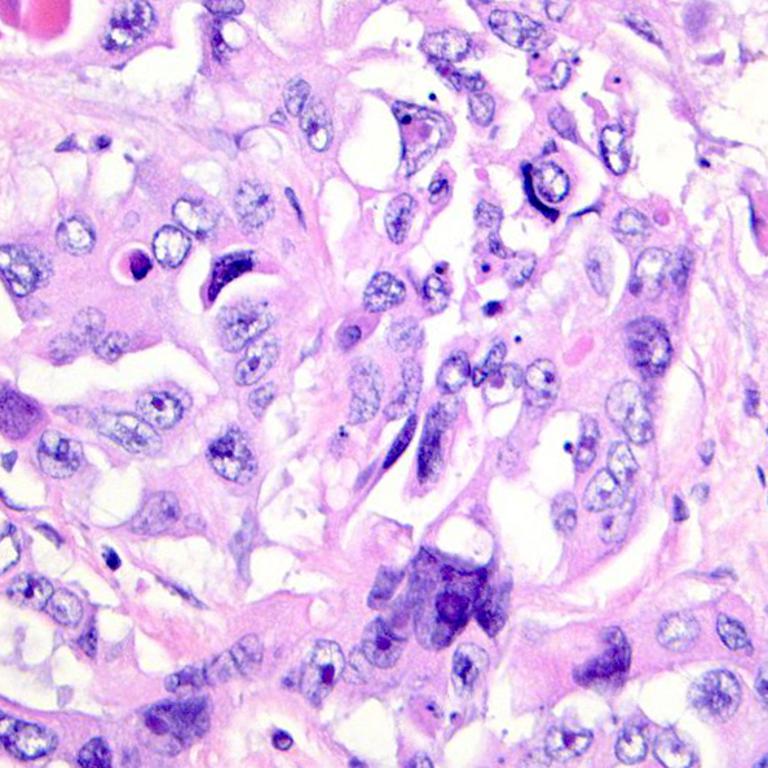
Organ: colon
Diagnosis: adenocarcinomas